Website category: sports
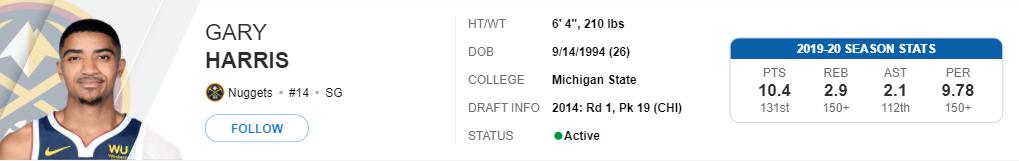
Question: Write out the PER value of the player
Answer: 9.78

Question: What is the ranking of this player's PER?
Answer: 150+

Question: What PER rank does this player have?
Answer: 150+

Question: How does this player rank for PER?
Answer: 150+

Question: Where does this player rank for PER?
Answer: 150+

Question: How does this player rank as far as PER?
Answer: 150+

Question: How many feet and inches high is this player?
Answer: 6' 4"

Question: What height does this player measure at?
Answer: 6' 4"

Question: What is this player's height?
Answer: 6' 4"

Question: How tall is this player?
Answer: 6' 4"

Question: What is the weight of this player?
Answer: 210 lbs

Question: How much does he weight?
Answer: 210 lbs

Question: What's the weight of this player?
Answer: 210 lbs

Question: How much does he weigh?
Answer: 210 lbs

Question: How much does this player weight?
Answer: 210 lbs